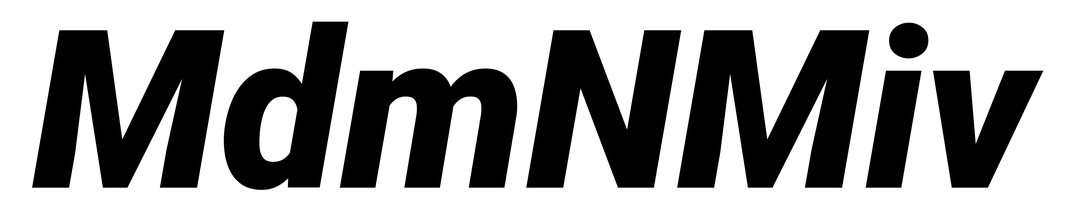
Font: Roboto-Italic_Black_Italic